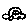
Label: car